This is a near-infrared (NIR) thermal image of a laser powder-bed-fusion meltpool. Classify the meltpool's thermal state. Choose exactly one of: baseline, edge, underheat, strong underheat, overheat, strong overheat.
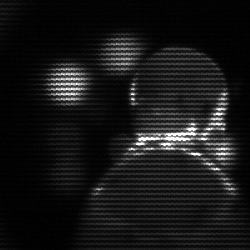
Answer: edge